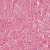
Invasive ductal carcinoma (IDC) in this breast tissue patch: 0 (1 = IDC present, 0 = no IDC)